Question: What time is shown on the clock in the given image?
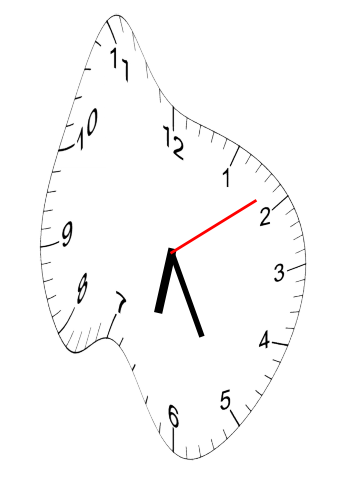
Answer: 06:25:09